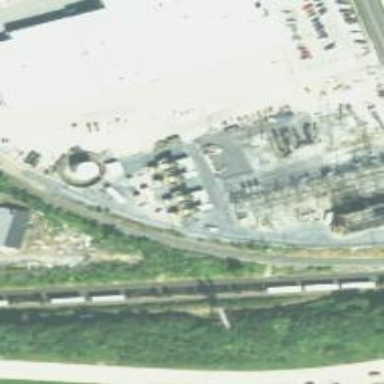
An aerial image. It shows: Gas turbine power generator.